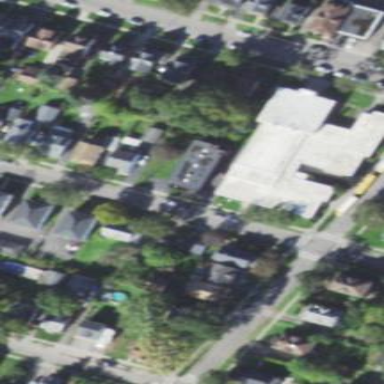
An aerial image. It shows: School building.